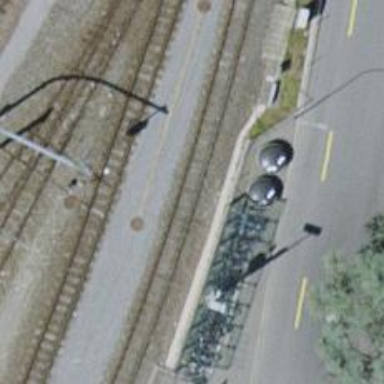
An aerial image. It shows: Railway signal.